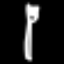
Label: fork